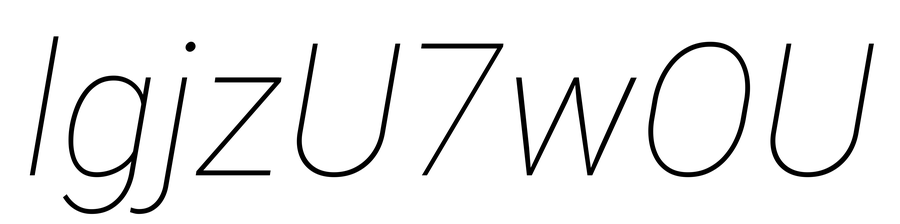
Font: Roboto-Italic_Thin_Italic